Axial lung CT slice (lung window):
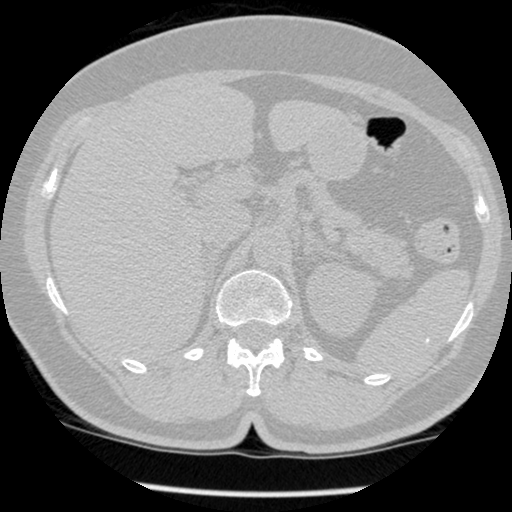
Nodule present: no